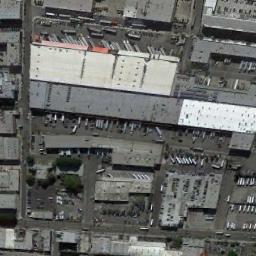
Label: industrial_area